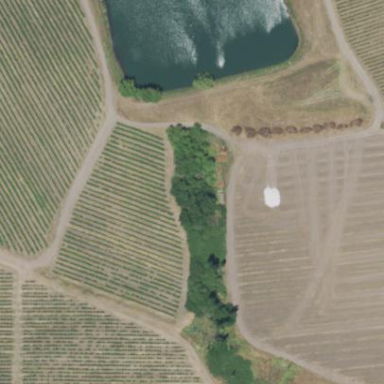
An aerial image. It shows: Vineyard with grape crops.